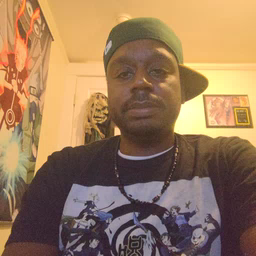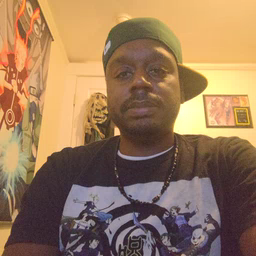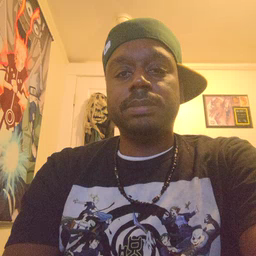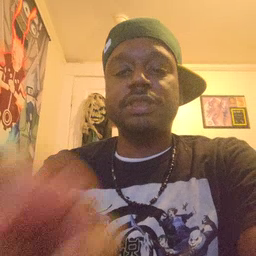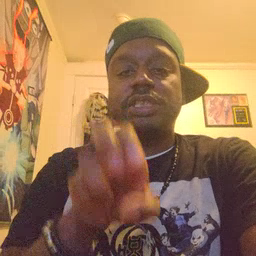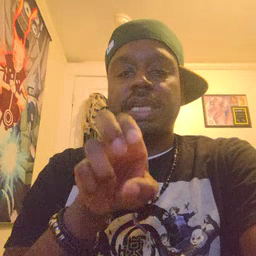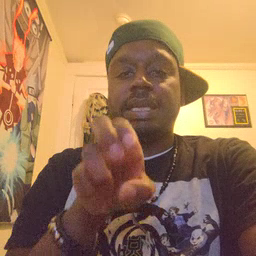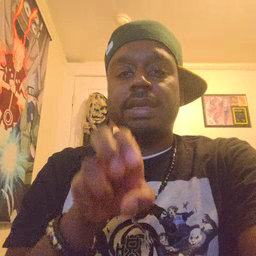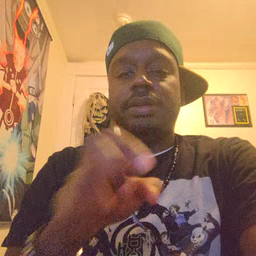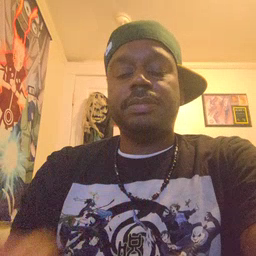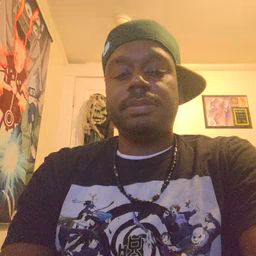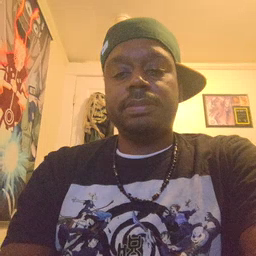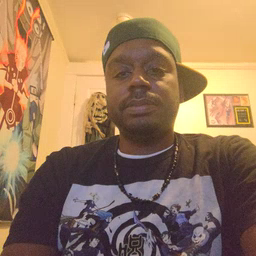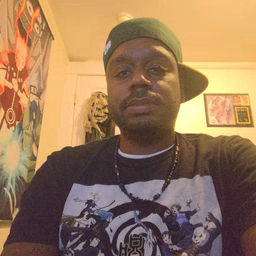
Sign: chair